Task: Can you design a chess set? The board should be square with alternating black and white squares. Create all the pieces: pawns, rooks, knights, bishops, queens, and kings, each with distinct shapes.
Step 5158:
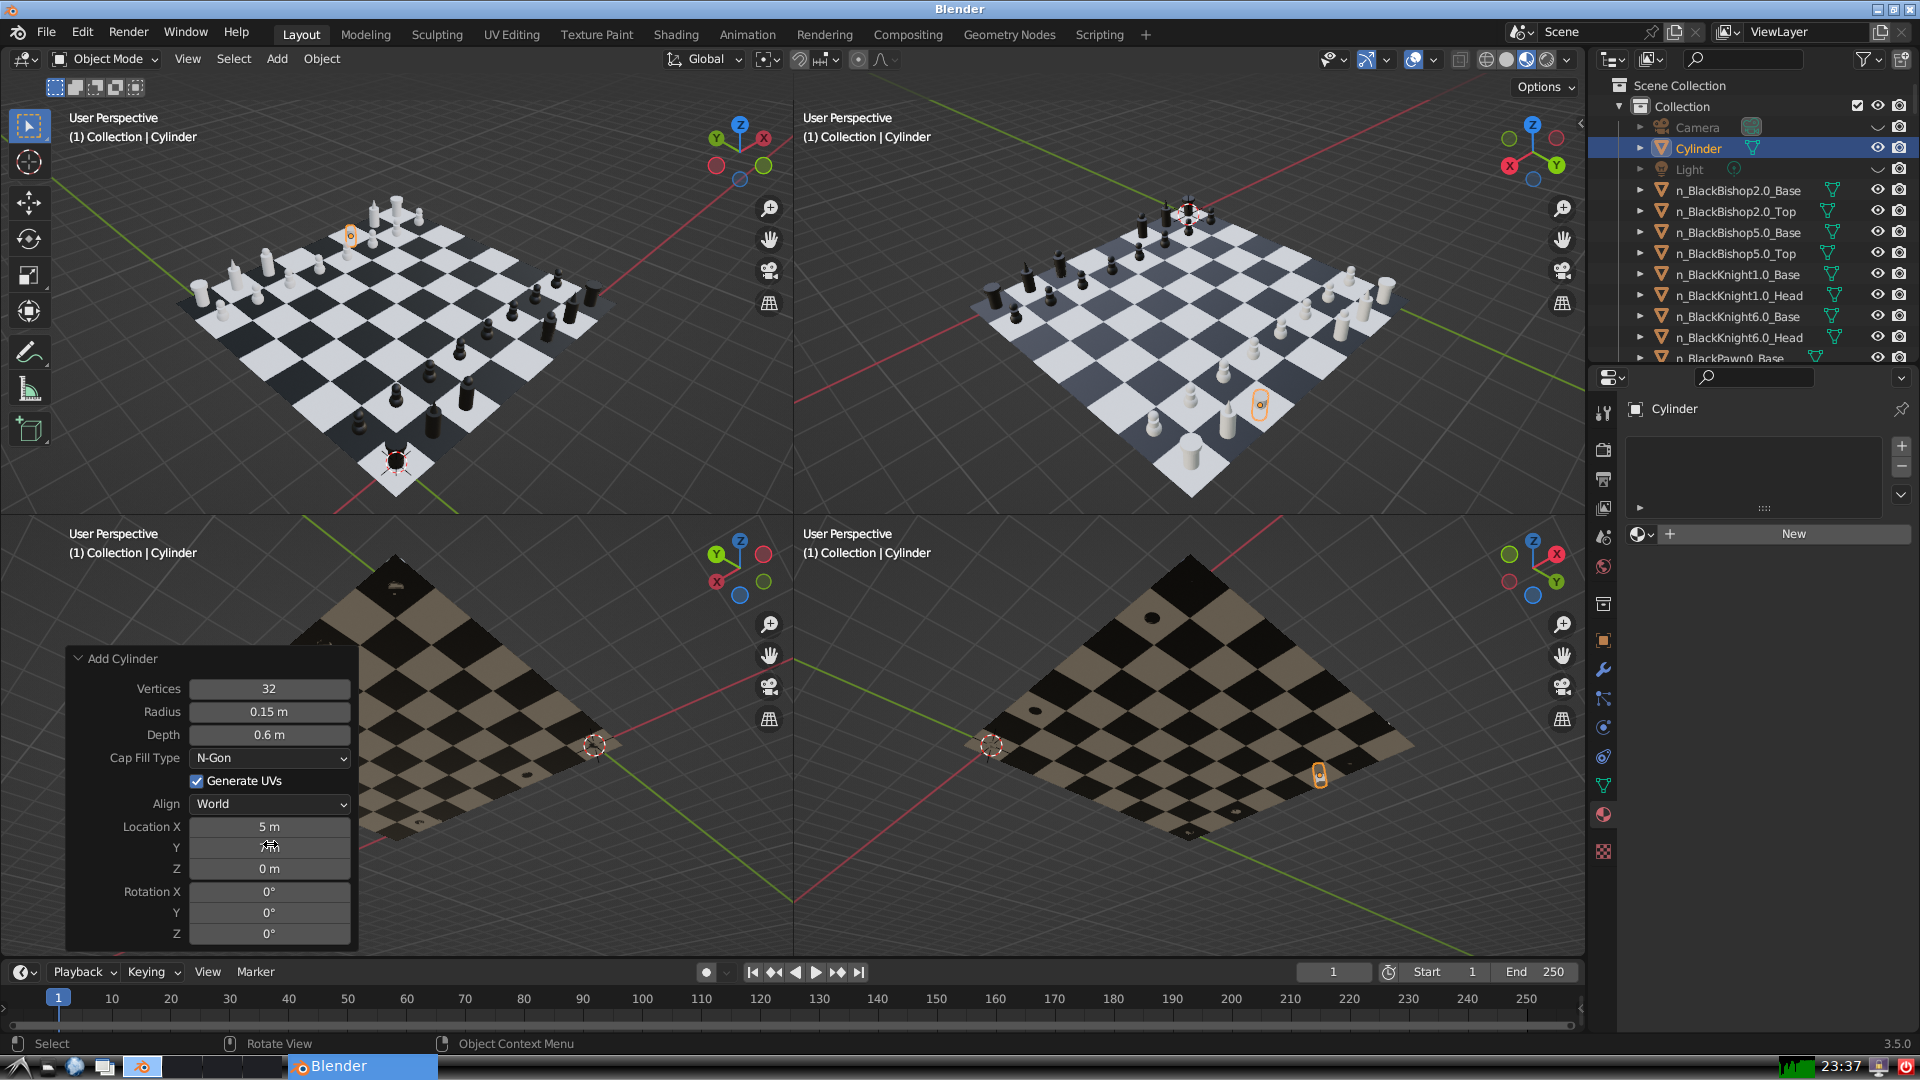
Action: {"mouse_move": [270, 868]}